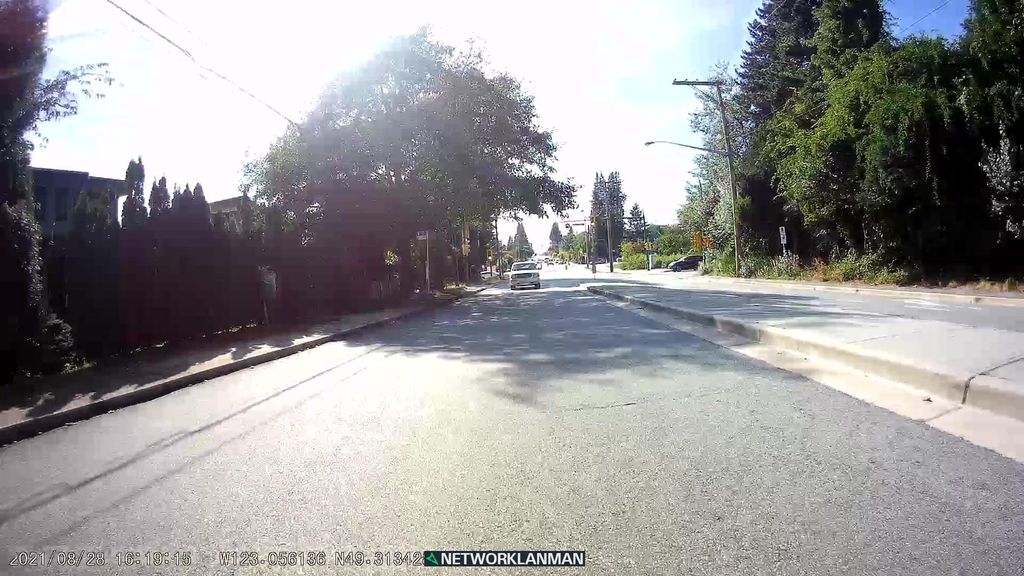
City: vancouver